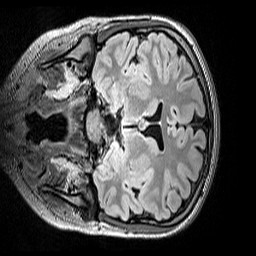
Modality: FLAIR
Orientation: coronal
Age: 12
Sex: female
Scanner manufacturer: siemens
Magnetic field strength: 3 T
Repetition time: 5 s
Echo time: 0.388 s